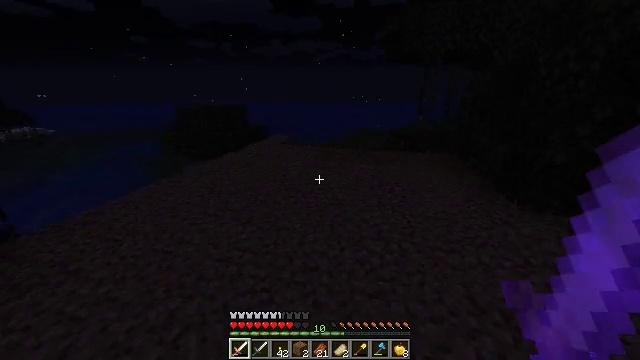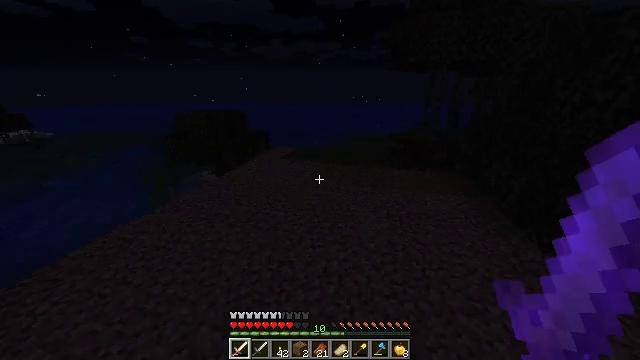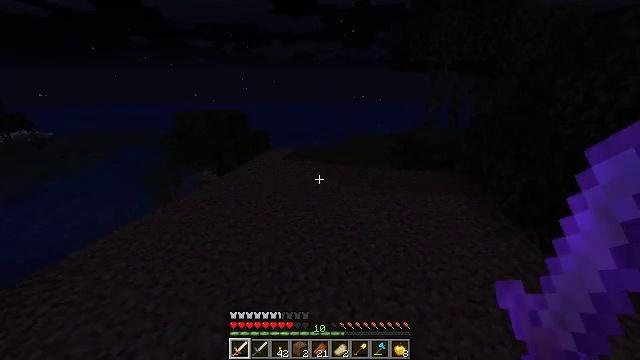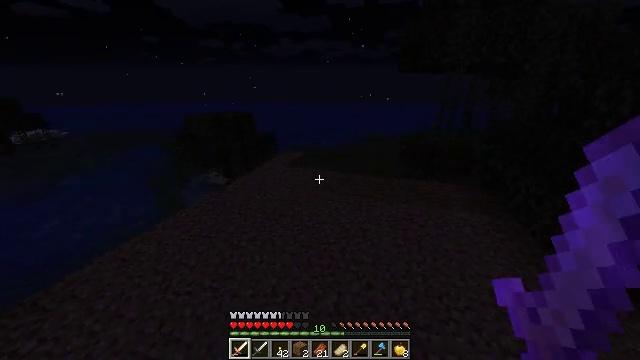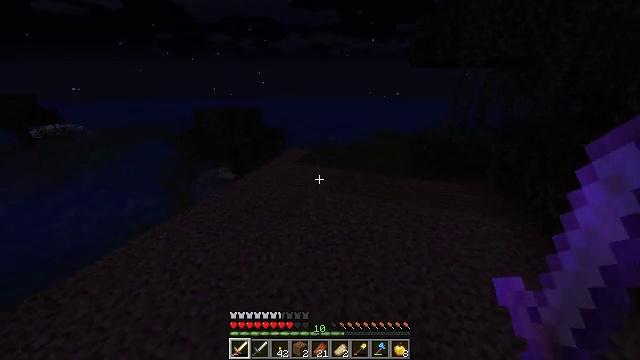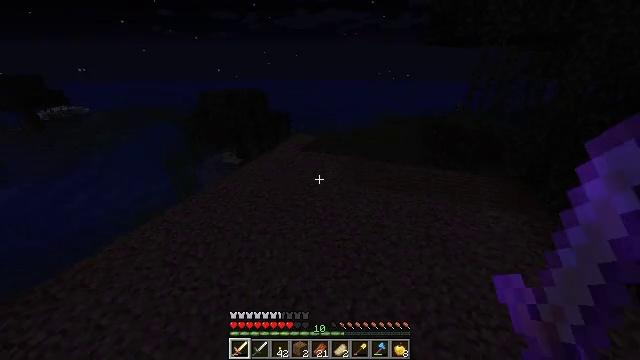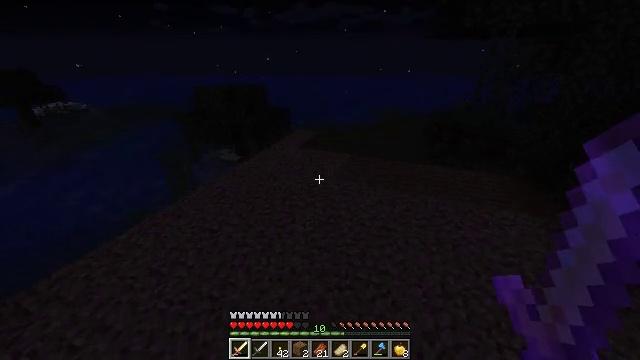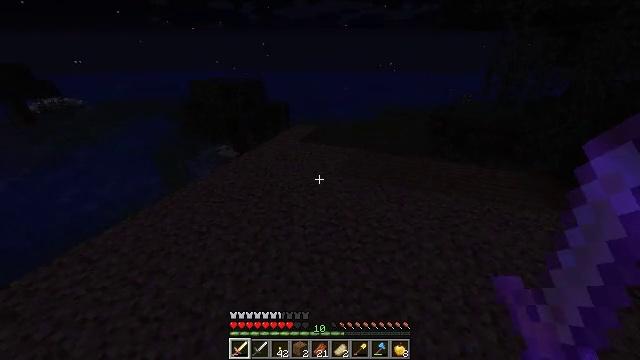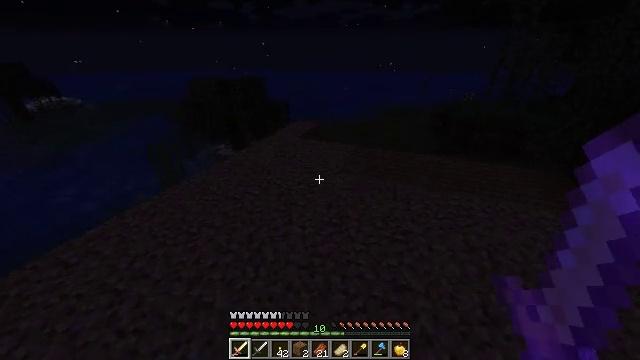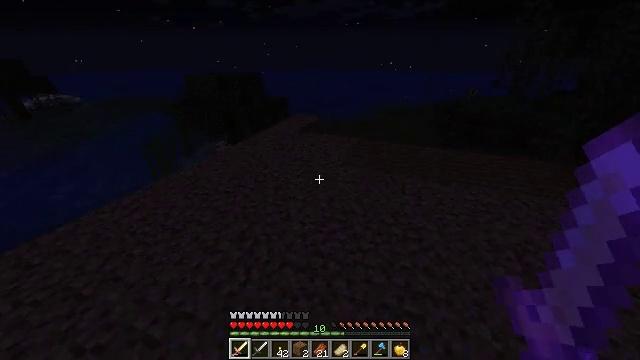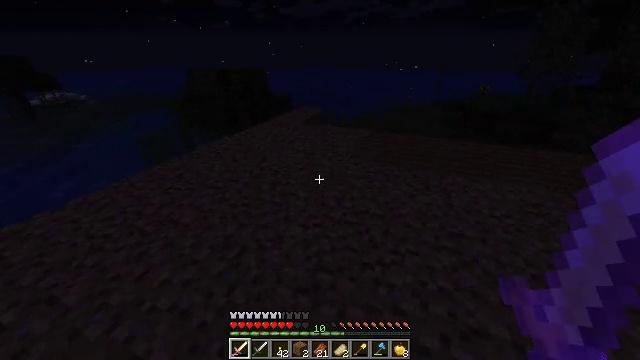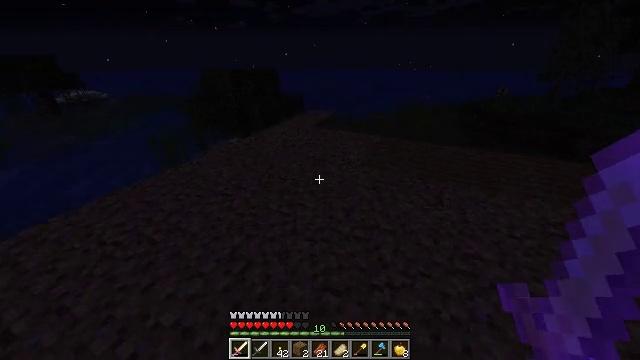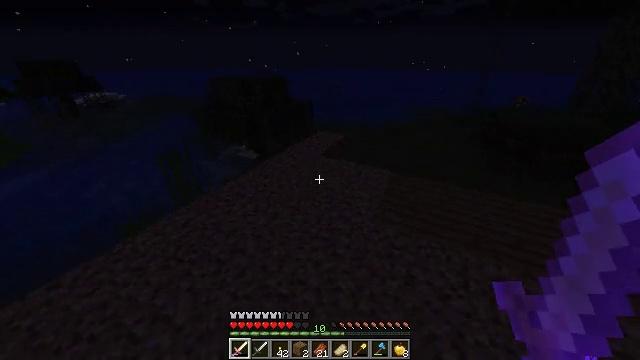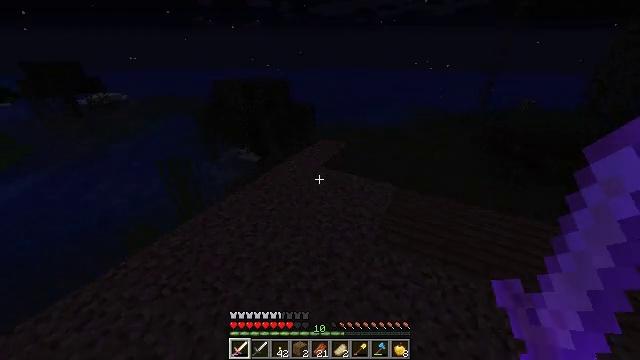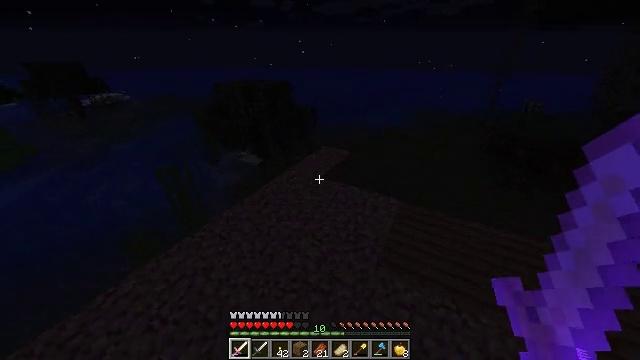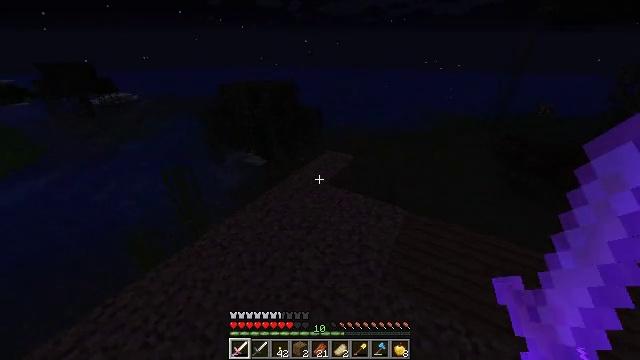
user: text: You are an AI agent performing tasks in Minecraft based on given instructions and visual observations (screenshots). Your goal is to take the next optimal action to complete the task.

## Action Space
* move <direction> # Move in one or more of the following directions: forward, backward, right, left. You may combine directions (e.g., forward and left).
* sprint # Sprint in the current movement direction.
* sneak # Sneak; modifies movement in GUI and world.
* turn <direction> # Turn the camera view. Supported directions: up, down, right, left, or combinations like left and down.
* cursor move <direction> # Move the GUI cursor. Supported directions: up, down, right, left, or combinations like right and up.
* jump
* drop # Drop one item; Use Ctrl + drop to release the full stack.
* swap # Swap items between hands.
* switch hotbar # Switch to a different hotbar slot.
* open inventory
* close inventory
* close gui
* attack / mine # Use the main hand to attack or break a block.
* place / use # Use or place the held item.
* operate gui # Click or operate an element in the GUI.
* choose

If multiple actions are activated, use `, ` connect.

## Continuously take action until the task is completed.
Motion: motion action
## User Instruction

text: Get dirt block.
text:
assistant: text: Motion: move forward, sprint, jump
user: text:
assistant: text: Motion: move forward, sprint, jump
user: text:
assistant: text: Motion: move forward, sprint, turn left, jump
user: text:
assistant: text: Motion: move forward, sprint, turn left and down, jump
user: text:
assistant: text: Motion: move forward, sprint, turn left and down, jump
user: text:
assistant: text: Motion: move forward, sprint, jump
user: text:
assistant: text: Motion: move forward, sprint, jump
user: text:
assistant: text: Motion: move forward, sprint, jump
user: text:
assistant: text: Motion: move forward, sprint, jump
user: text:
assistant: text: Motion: move forward, sprint, turn left, jump
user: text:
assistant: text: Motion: move forward, sprint, turn left, jump
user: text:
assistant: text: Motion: move forward, sprint, turn left, jump
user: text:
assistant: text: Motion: move forward, sprint, jump
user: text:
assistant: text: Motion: move forward, sprint, jump
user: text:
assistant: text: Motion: move forward, sprint, turn left, jump
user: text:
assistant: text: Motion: move forward, sprint, turn left, jump
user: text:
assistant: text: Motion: move forward, sprint, turn left, jump
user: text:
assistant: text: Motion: move forward, sprint, turn left, jump
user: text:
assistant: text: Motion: move forward, sprint, turn left, jump
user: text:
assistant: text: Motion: move forward, sprint, turn left, jump
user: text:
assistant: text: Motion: move forward, jump
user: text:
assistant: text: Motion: move forward and move right, jump
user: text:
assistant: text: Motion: move forward and move right, jump
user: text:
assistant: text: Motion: move forward and move right, jump
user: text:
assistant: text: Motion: move forward and move right, jump
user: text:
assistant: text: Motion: move right, jump
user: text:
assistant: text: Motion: move right, turn left, jump
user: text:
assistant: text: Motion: turn left
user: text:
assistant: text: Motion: turn right
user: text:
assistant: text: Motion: turn right